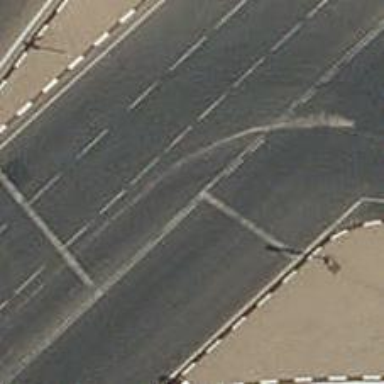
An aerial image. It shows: Road with traffic signals.